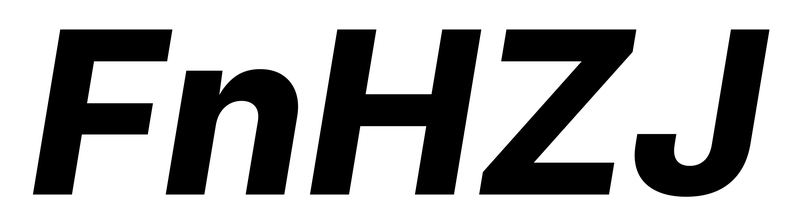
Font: Inter-Italic_ExtraBold_Italic